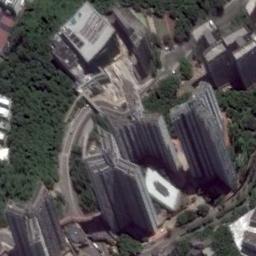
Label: commercial_area